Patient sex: M
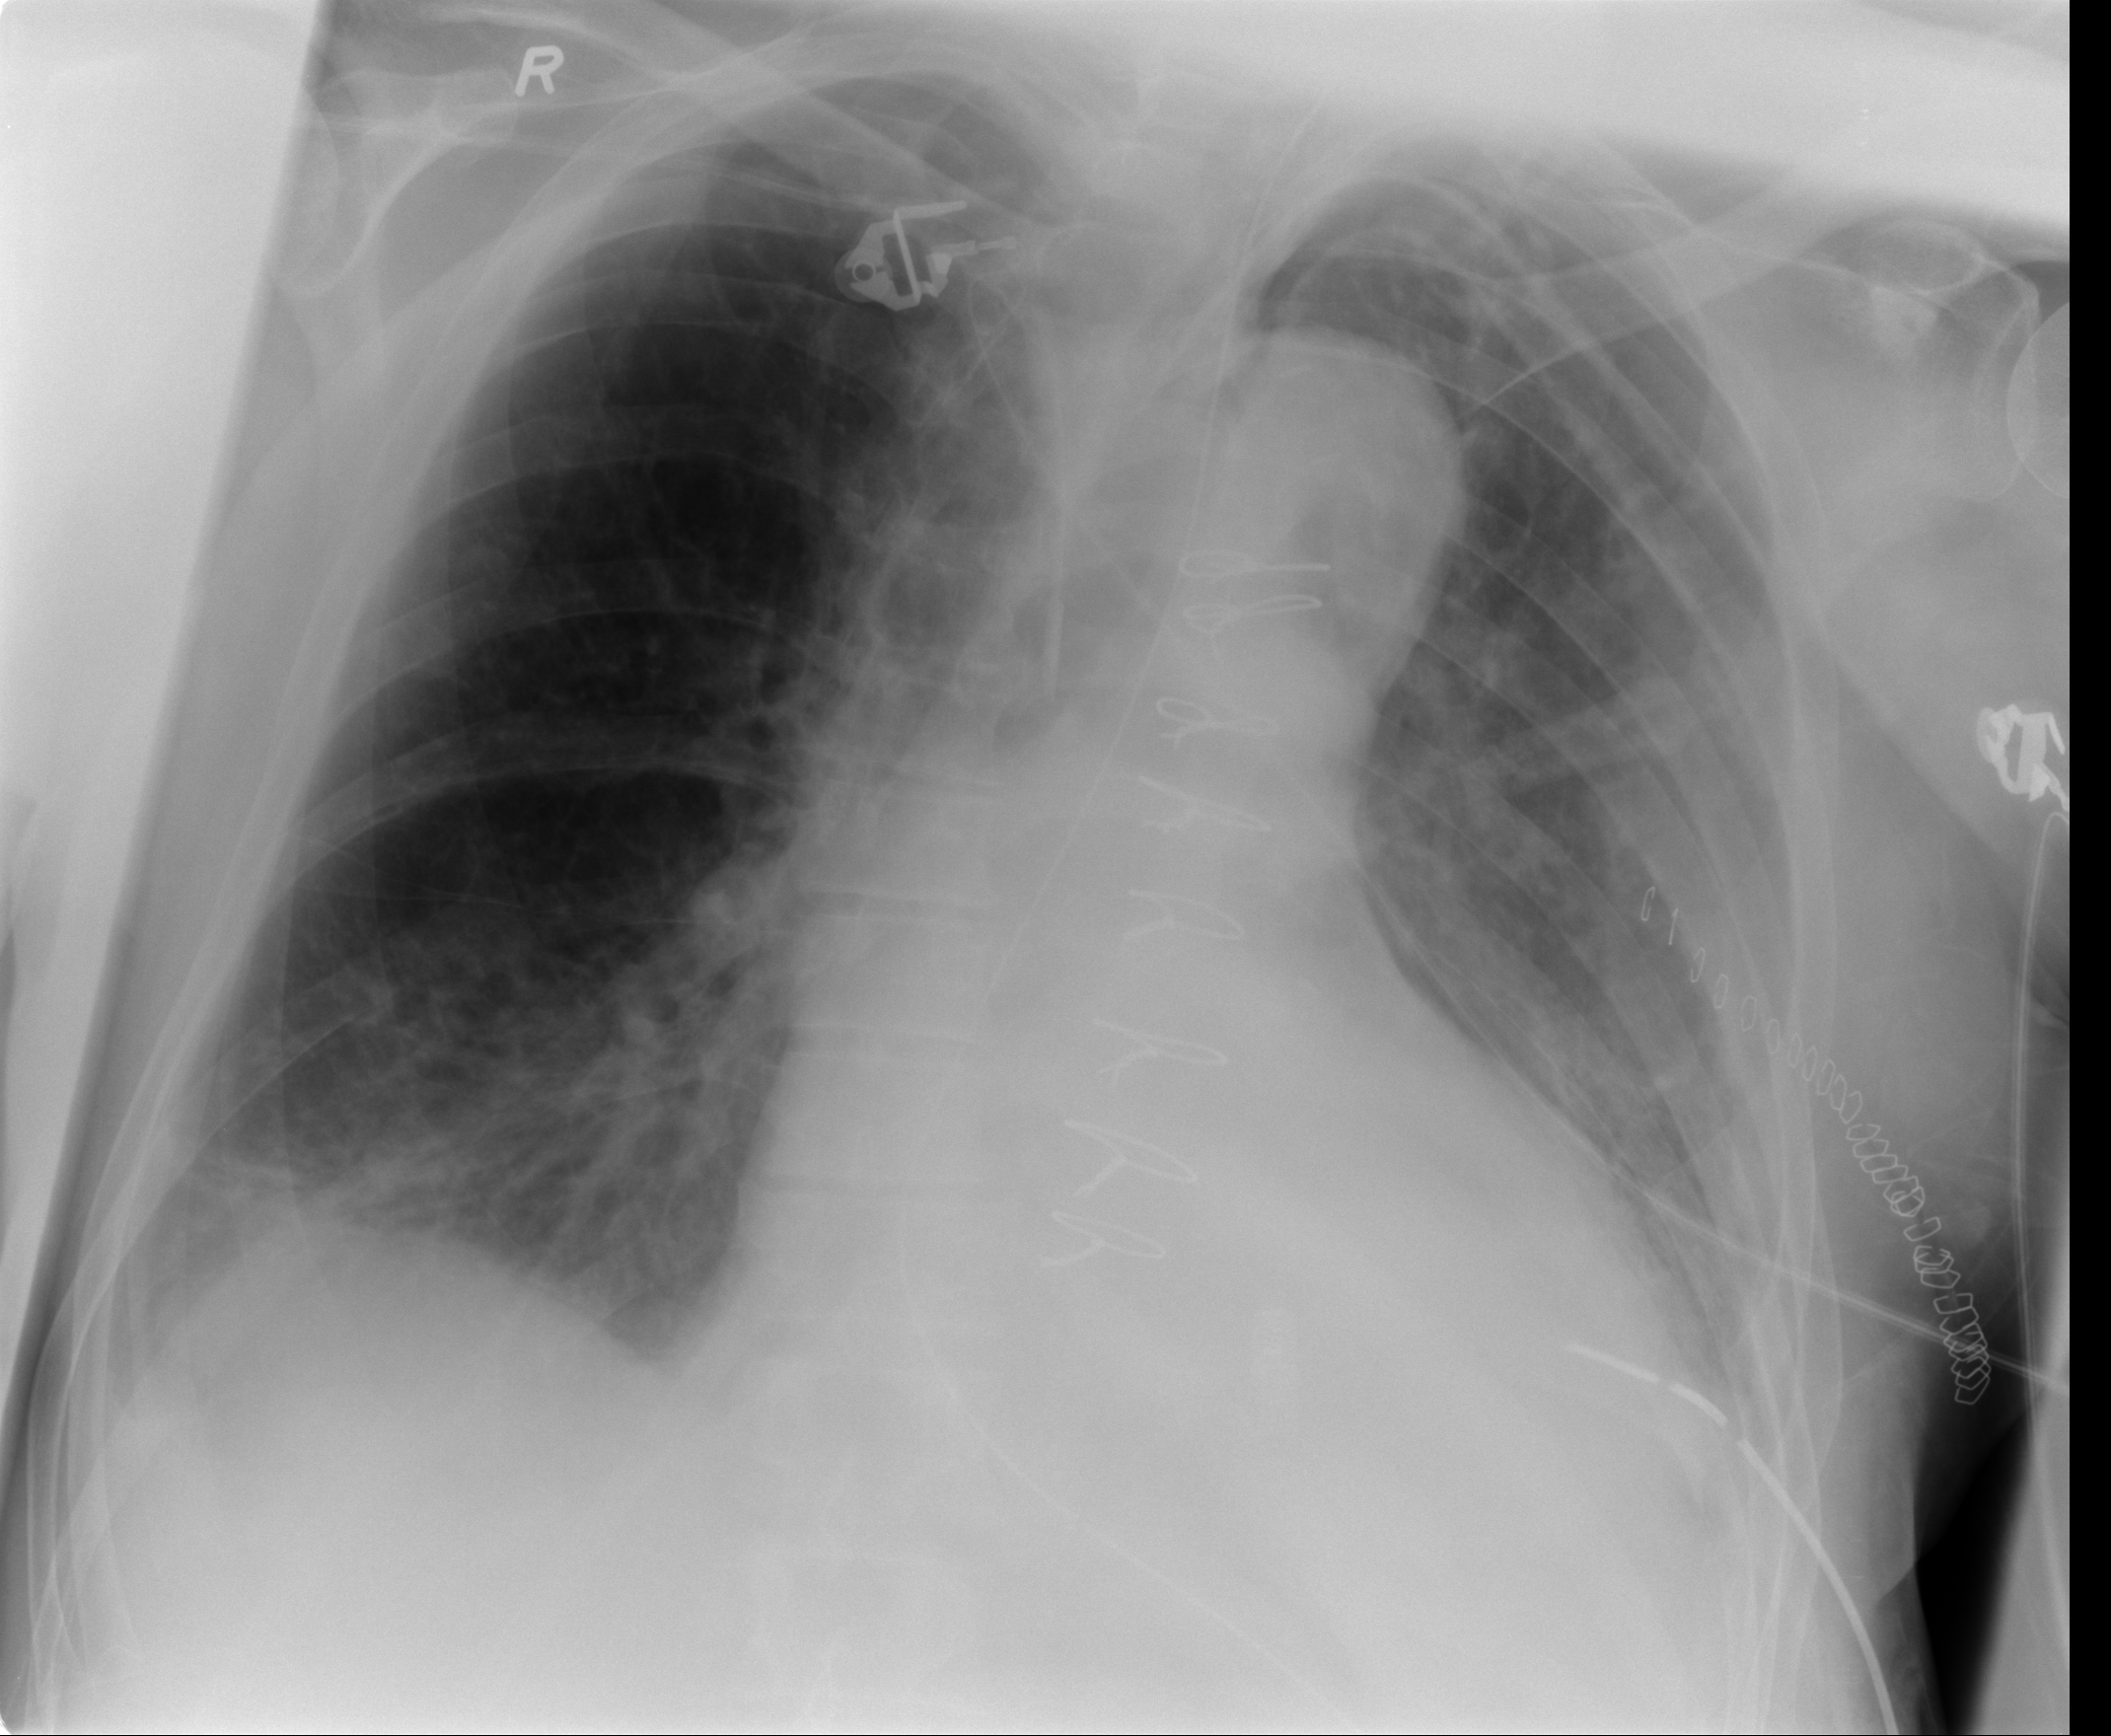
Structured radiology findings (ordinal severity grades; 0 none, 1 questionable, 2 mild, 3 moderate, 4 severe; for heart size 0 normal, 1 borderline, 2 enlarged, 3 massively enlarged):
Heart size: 2
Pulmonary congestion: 1
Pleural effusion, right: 2
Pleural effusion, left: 0
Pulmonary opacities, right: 0
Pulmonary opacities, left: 1
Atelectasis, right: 2
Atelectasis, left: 3